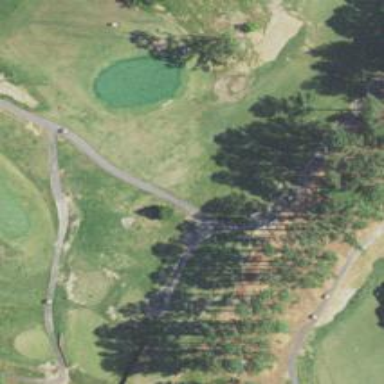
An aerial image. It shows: Asphalt service road that appears to be golf cart path.